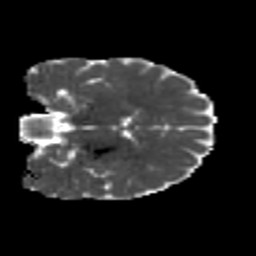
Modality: MD
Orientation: coronal
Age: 24
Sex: male
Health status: healthy
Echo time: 0.074 s